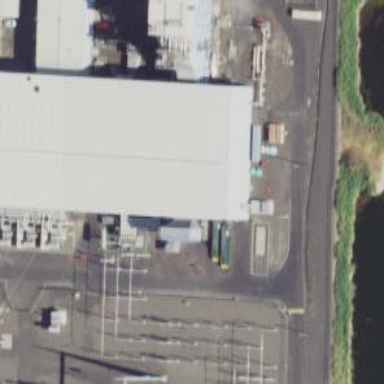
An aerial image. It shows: Gas turbine generator.